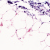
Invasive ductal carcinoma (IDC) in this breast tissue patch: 0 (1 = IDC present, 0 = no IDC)